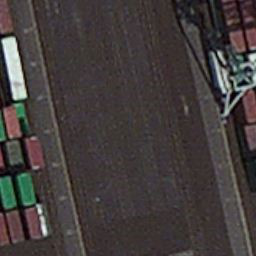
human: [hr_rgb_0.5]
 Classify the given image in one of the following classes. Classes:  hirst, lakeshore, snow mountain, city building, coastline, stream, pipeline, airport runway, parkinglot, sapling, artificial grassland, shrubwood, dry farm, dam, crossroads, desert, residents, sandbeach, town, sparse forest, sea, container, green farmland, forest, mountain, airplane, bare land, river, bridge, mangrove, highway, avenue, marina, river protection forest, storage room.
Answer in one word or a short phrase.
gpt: container